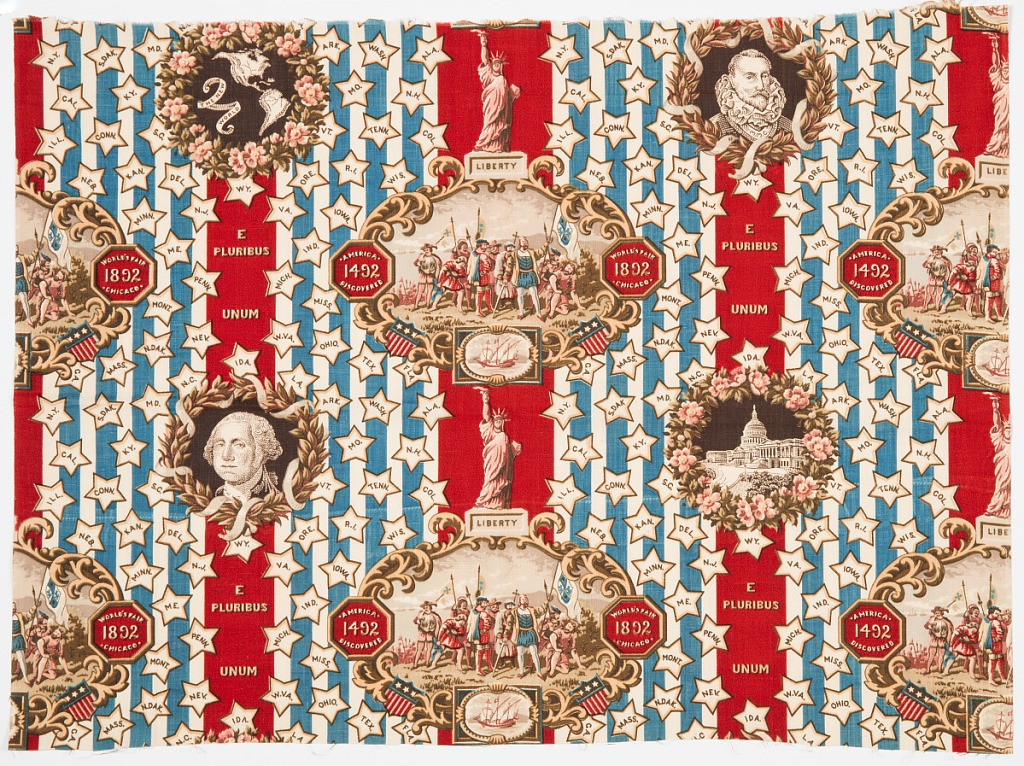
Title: Textile
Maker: Merrimack Manufacturing Company, American, founded 1822
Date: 1892–1893
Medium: cotton Technique: printed on plain weave
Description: Commemorative textile with red, white and blue vertical stripes with scattered stars enclosing abbreviations of state names. A large medallion of Columbus discovering America alternates with the Status of Liberty. On the left side, small medallions of President George Washington alternate with a map of the Americas. On the right side, medallions of the Capitol Building alternate with a portrait of Columbus.